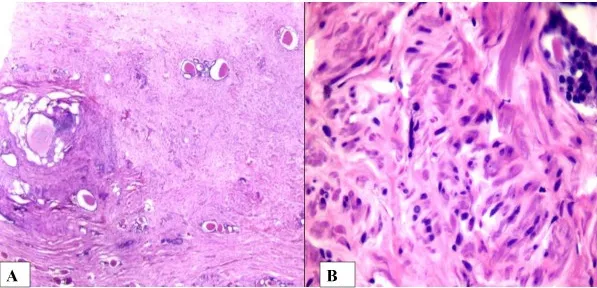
The scanner view (x25):. High power picture (x100) Biphasic tumor with epithelial and stromal component. Stroma: Collagenized areas containing bundles of spindle cells. Epithelial component: Several 'microcysts' lined by cuboidal epithelium.
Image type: pathology (h&e)